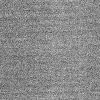
Atmospheric dust classification: dusty